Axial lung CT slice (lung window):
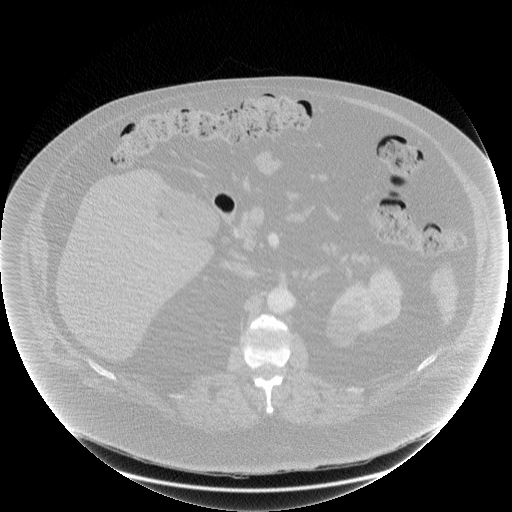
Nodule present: no